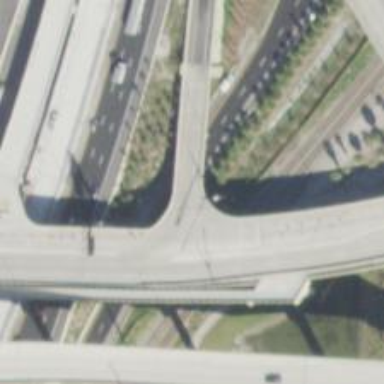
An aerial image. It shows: Bridge on motorway link with half diamond junction.